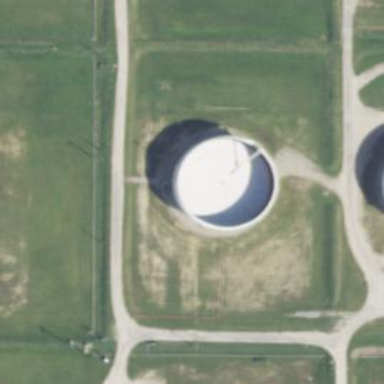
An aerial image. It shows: Storage tank building.